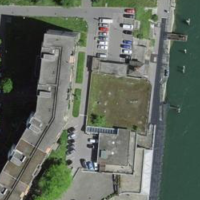
EUNIS habitat code: 54
Species observed at this site:
Turdus philomelos
Ranunculus bulbosus
Galium aparine